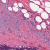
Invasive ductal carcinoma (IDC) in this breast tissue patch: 0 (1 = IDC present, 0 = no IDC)